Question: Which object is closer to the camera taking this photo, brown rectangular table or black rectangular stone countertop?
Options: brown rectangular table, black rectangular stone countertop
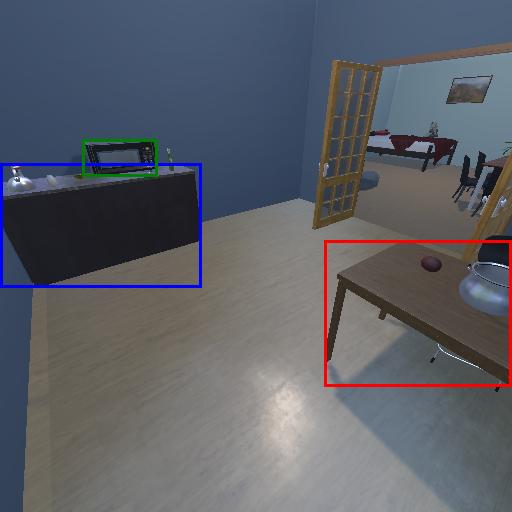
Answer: brown rectangular table